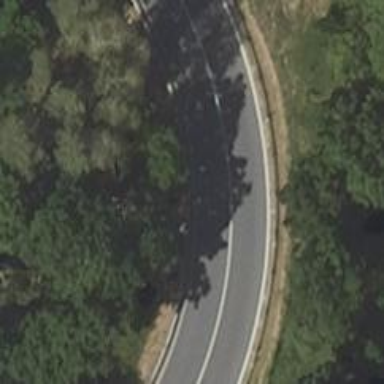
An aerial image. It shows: Asphalt motorway link.